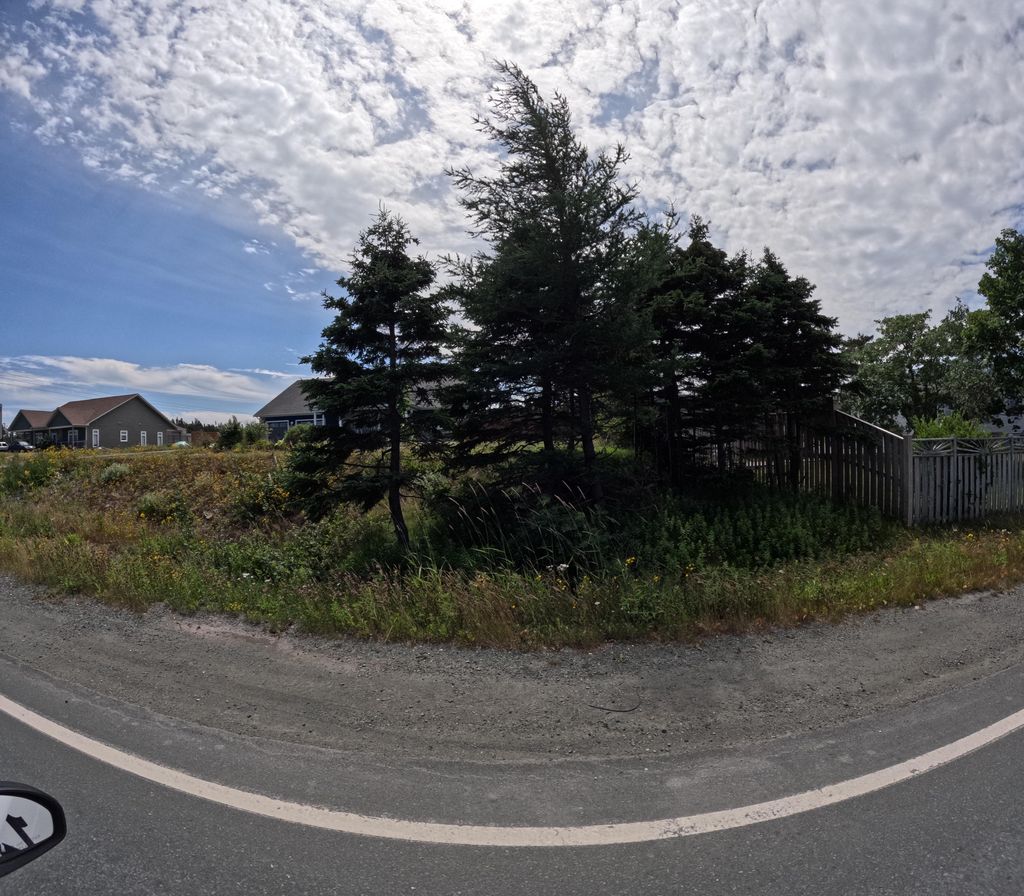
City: st_johns